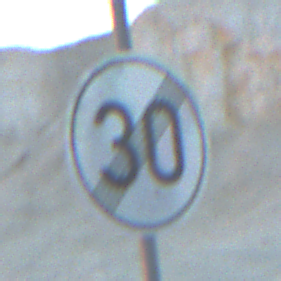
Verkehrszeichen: EndeGeschwindigkeit30
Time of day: SunriseSunset
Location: Outdoor (Beach)
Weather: PartlyCloudy
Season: NotSpecified
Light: Natural